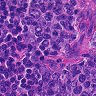
Metastatic tissue present: no